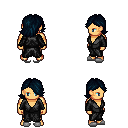
a pixel art fantasy rpg character, male body template, human, tanned skin, gray robe, gold greaves, raven swoop hairstyle, white slippers, four views (front, back, left, right), 2x2 character sprite sheet, small pixel art, hard edges, no anti-aliasing